Interaction volume radius: 10 \u00c5
Interaction volume height: 15 \u00c5
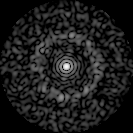
Disorder parameter: 0.8388